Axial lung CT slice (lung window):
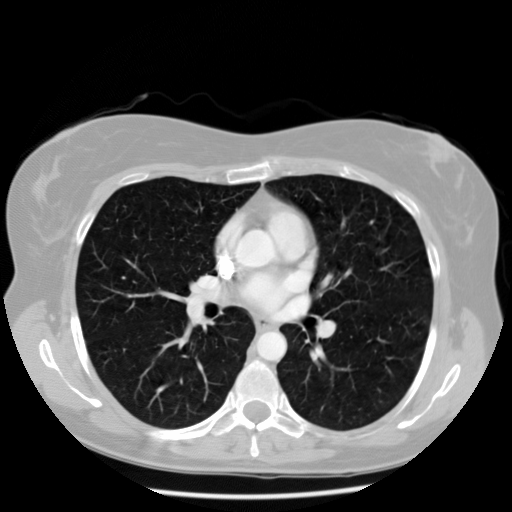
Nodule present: no